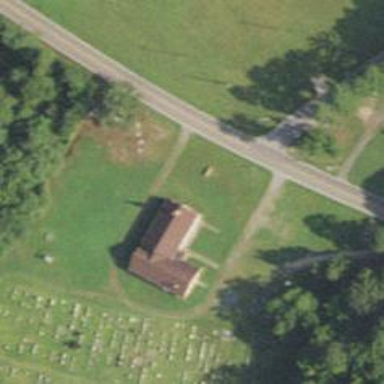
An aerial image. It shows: Place of worship.